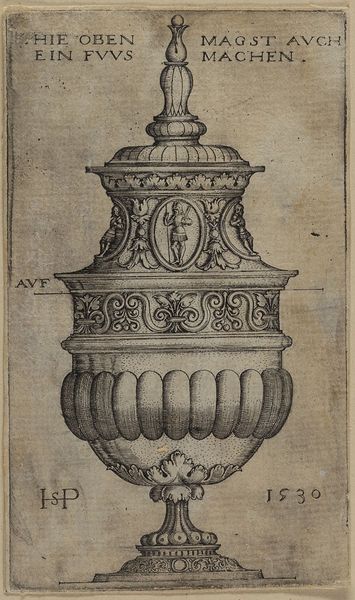
Titel: Deckelpokal mit ovalen Medaillons
Künstler: Hans Sebald Beham
Standort: Hamburg
Institution: Museum für Kunst und Gewerbe Hamburg
Schlagwörter: fuß, kelch, renaissance, krug, wellen, papier, grafik, graphik, fotografie, photographie, becher, medaillon, druckgraphik, druckgrafik, radierung, kunstgewerbe, pokal, vorlage, kunsthandwerk, deckelpokal, akanthus, palmette, gerippt, reproduktionen, acanthus, 1530, industriedesign, druckerzeugnisse, gefäß, behälter, ornamentstich, vorlageblätter, doppelpokal, akanthusornament, bodkuppa